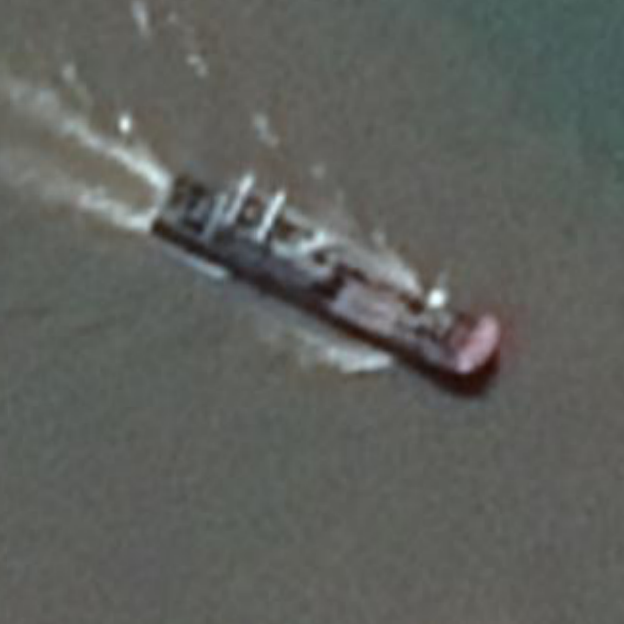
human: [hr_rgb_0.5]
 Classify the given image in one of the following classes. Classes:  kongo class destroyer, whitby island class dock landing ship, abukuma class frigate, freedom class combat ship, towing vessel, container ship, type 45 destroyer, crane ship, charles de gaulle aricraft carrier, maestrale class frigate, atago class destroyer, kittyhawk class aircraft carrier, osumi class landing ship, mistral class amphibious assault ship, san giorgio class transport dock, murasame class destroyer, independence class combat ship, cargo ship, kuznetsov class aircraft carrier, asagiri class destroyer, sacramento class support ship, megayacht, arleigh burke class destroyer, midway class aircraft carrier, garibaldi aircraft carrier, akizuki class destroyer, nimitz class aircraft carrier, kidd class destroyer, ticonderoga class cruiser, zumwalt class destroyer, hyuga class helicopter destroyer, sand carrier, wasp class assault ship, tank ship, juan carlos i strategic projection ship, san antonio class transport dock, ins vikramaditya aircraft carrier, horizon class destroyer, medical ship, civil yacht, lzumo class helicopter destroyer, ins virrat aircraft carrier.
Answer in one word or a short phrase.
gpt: Cargo ship